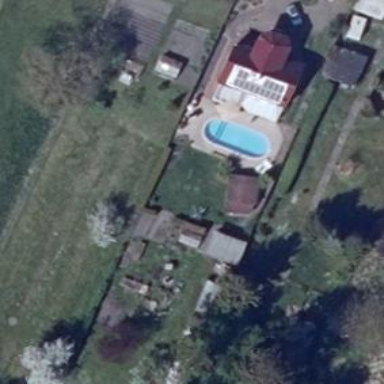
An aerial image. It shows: Swimming pool located in leisure land.